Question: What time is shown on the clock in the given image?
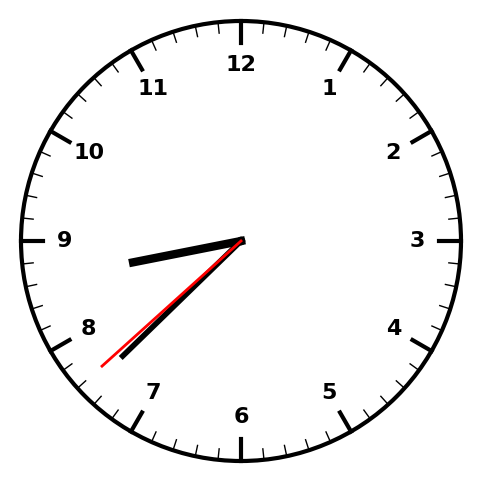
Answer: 08:37:38